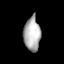
Tissue: lung
Cell type: Myeloid cells
Senescence score: 0.5655
Nuclear area (px): 539
Mean DAPI intensity: 179.039